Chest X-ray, PA view. Patient: 26 years old, sex M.
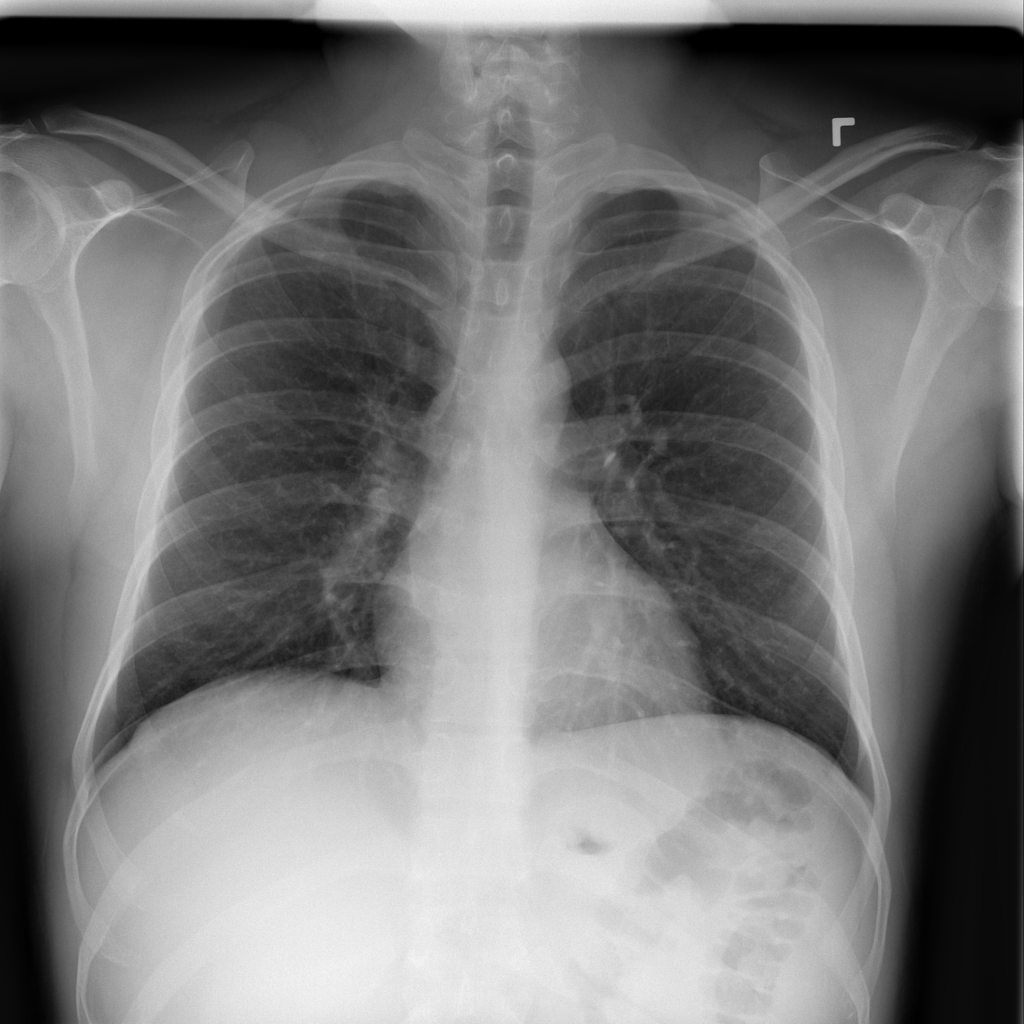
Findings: No Finding